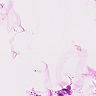
Metastatic tissue present: no